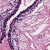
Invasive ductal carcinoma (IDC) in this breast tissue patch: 0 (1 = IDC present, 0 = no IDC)